You are looking at the raw vibration waveform of a rotating shaft. Classify the rotor condition as one of: normal, misalignment, unbalance, looseness.
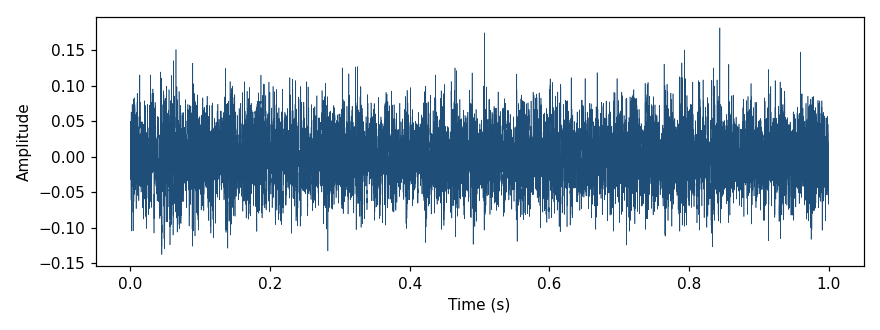
Answer: misalignment